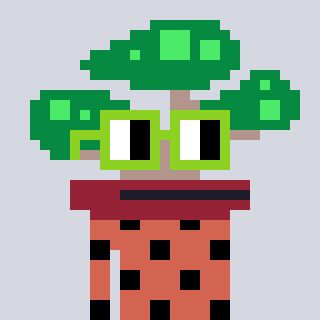
a pixel art character with square light green glasses, a bonsai-shaped head and a peachy-colored body on a cool background